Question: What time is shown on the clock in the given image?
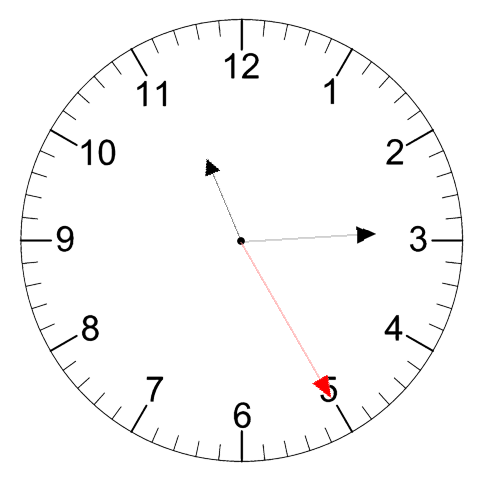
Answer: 11:14:25